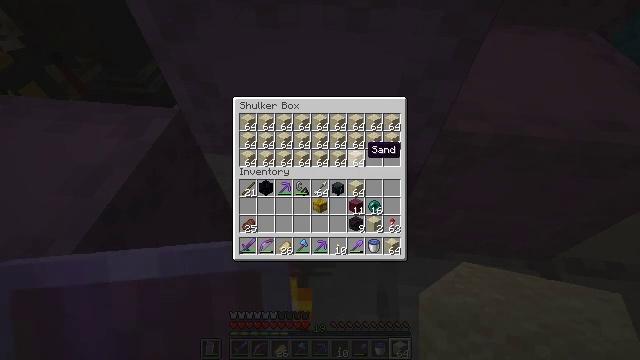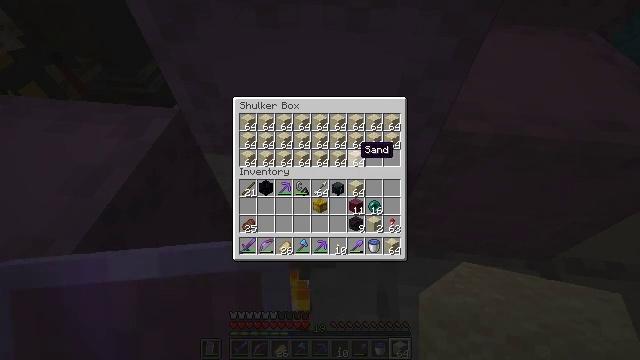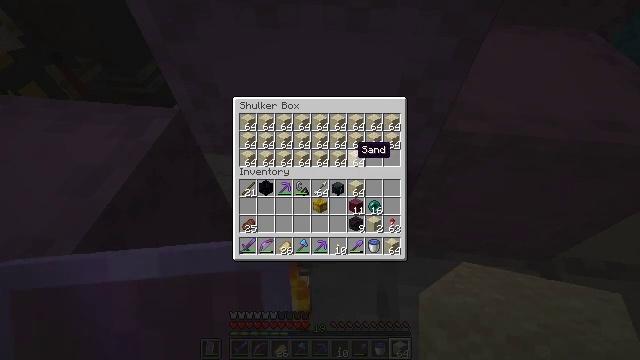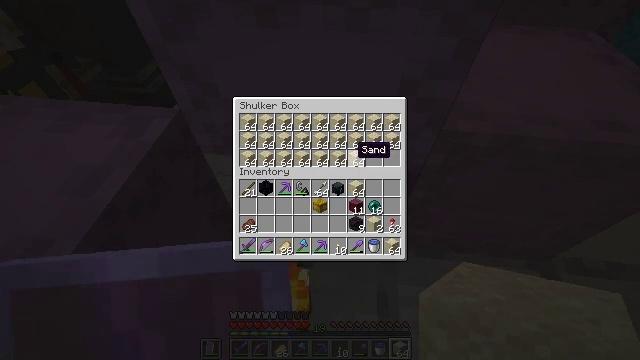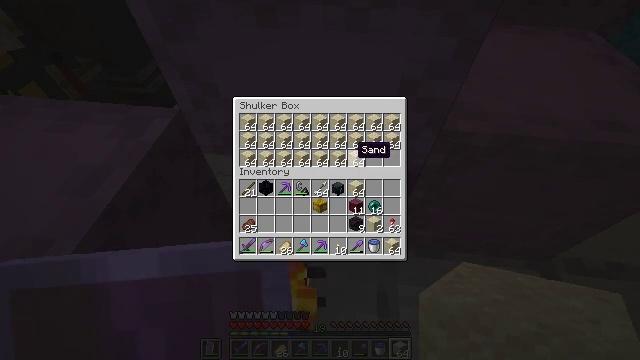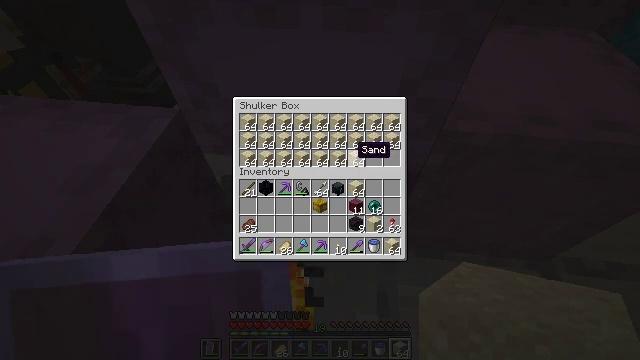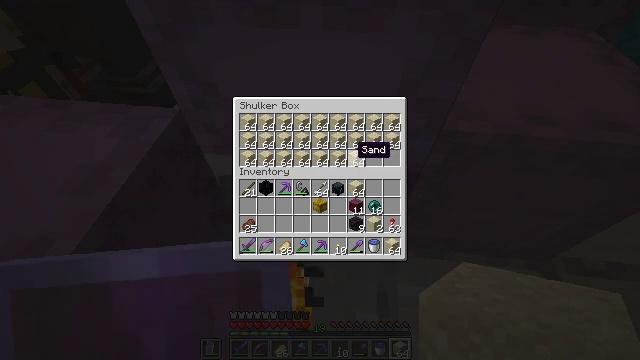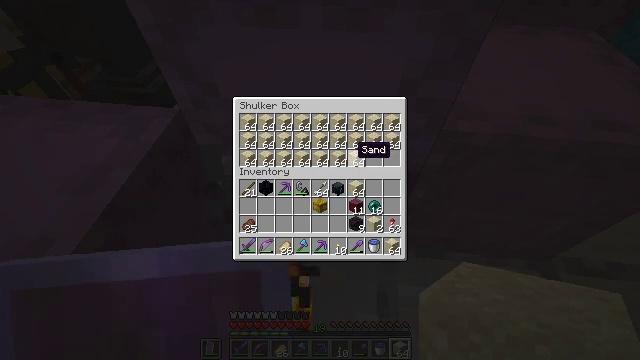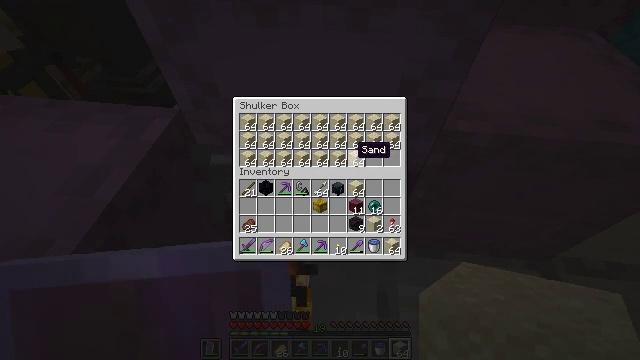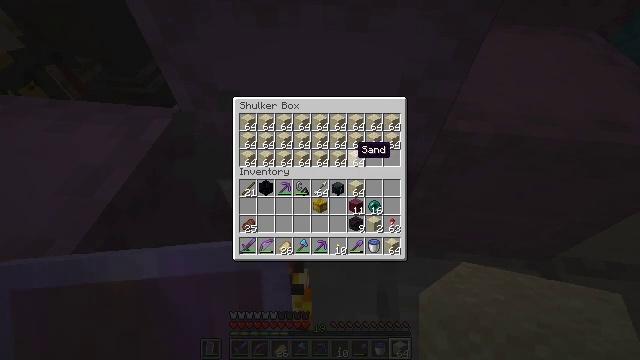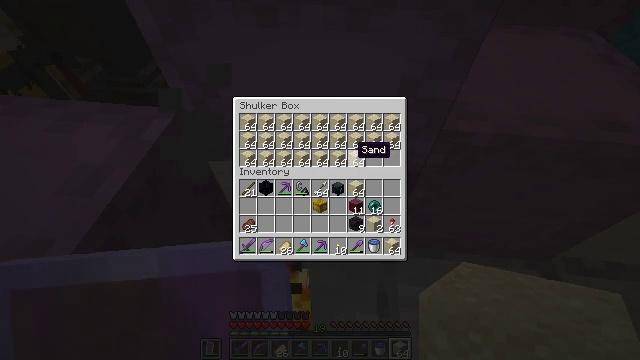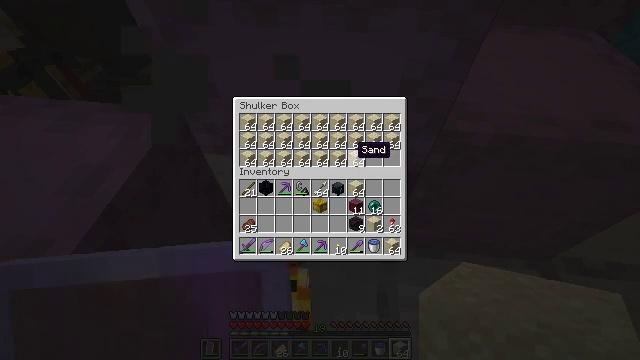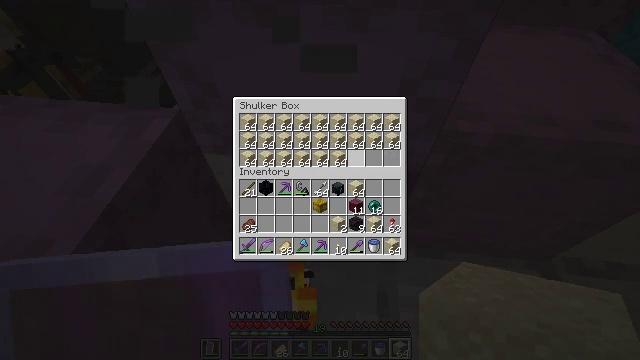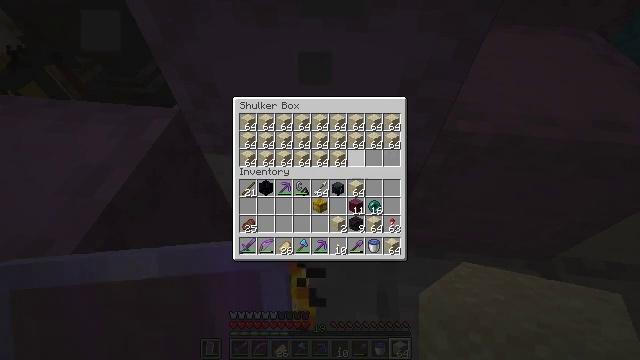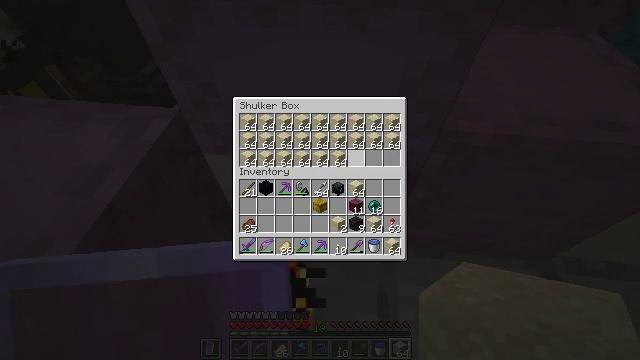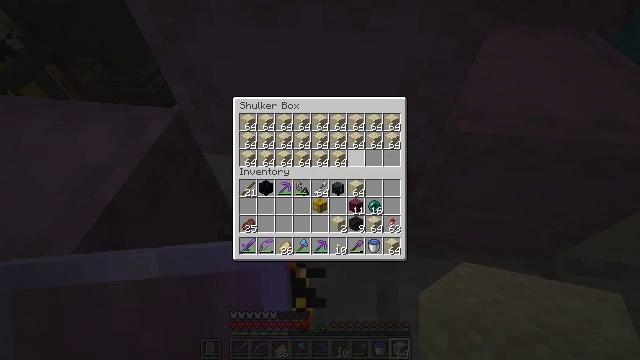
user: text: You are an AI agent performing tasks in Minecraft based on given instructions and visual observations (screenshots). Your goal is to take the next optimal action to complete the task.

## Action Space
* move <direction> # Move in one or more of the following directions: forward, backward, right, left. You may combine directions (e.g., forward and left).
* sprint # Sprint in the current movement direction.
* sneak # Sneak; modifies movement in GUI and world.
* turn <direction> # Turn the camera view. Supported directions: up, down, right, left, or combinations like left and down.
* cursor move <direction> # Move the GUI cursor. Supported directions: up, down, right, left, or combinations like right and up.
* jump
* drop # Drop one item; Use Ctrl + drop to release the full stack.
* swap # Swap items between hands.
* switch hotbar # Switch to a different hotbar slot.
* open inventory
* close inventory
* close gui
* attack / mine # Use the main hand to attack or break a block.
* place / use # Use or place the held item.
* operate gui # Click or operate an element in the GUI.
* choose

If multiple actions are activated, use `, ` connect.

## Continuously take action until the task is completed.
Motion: motion action
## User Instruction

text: Open a crafting table and craft the TNT.
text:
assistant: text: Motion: sneak
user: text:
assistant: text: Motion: sneak
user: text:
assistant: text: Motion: sneak
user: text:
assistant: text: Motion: sneak
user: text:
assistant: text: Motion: sneak
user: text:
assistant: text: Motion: sneak
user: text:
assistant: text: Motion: sneak
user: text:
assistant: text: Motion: sneak
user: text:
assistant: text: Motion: sneak
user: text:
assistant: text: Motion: sneak
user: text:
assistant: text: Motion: sneak
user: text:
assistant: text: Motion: sneak, attack / mine
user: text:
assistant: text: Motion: sneak, attack / mine
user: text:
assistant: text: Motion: sneak, attack / mine
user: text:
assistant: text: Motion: sneak
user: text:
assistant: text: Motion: sneak
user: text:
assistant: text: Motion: sneak
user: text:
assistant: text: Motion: sneak
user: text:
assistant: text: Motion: sneak
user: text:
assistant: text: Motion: sneak
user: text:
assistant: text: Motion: sneak
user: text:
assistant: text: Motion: sneak
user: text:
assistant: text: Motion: sneak
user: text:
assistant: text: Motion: no_op
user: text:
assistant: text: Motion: no_op
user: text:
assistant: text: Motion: no_op
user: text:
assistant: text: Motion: no_op
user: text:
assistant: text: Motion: no_op
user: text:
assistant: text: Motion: no_op
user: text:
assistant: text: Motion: no_op